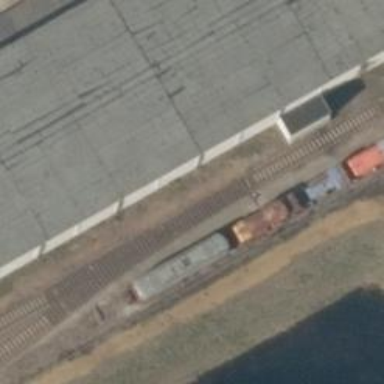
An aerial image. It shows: Railway switch.